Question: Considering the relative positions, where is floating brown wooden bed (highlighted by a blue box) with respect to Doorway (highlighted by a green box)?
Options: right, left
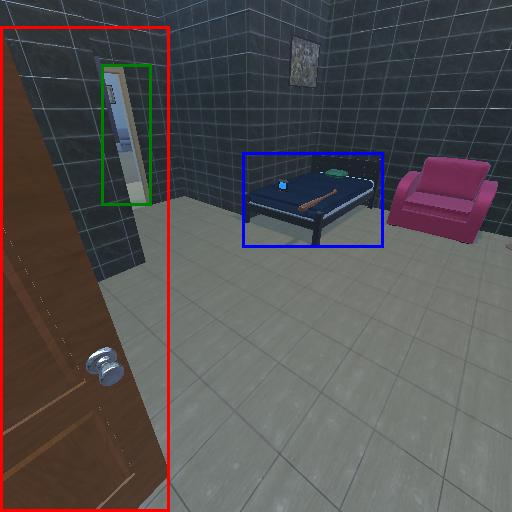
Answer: right